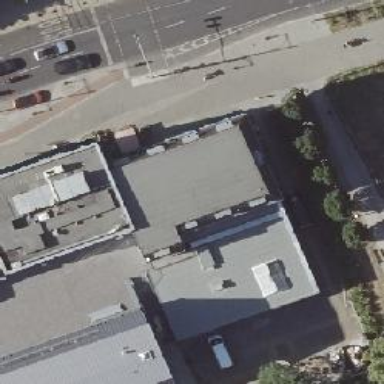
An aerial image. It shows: Furniture shop.